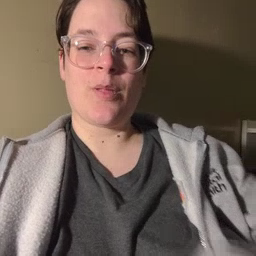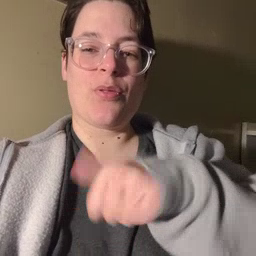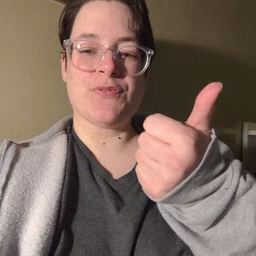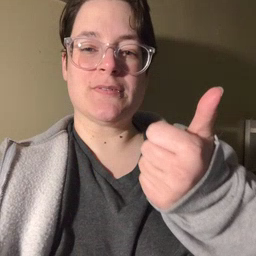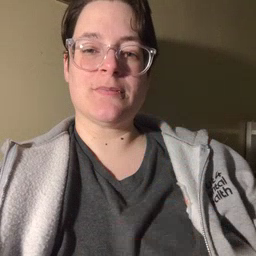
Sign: another